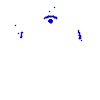
Particle: pion